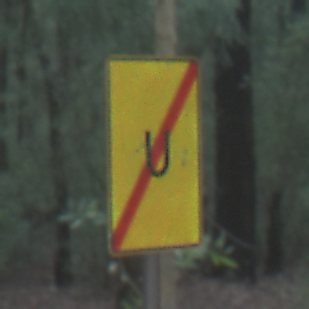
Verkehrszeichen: EndeUmleitung
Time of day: SunriseSunset
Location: Outdoor (Nature)
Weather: NotSpecified
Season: Autumn
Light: Natural